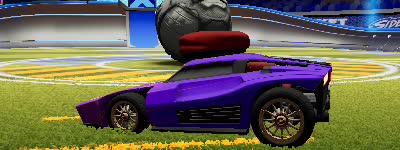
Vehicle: breakout